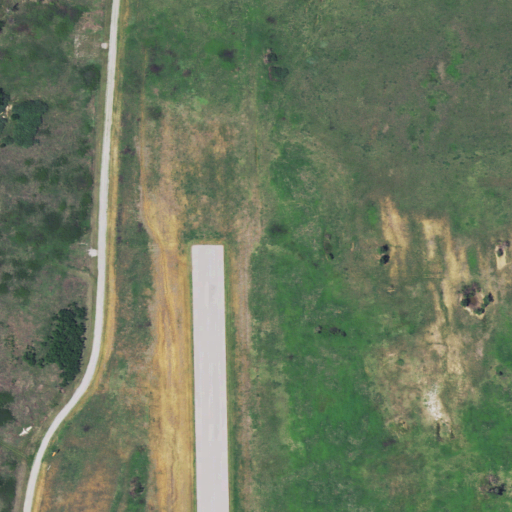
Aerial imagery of ridge(s) in Oklahoma named Frisco Ridge containing grassland, barren land, and open development